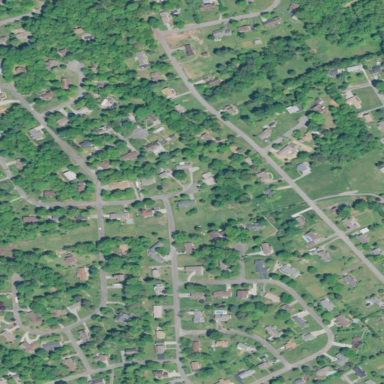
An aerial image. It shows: Residential area consisting of single-family homes.